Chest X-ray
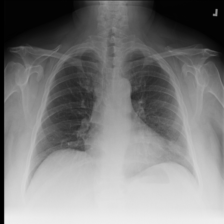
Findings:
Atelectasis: negative
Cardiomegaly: negative
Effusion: negative
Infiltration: negative
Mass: negative
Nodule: negative
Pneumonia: negative
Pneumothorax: negative
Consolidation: negative
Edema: negative
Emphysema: negative
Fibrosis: negative
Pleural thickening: negative
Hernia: negative